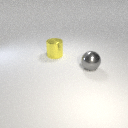
large gray metal sphere to the right of large yellow metal cylinder